Interaction volume radius: 10 \u00c5
Interaction volume height: 10 \u00c5
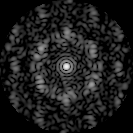
Disorder parameter: 0.7152